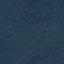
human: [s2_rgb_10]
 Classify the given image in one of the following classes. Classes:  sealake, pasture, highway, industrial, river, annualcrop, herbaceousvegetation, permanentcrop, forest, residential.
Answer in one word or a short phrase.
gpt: Forest